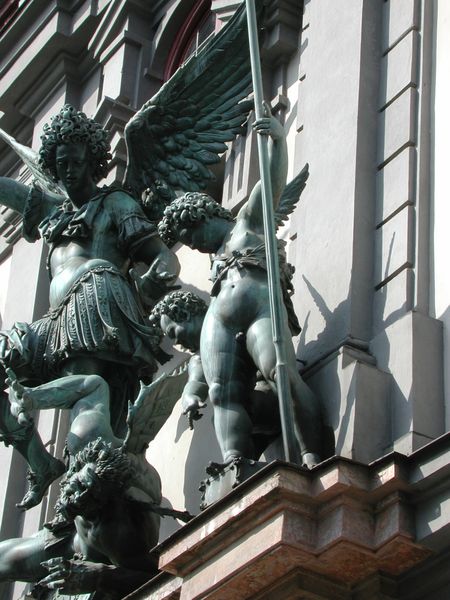
Titel: Hl. Michael als Sieger über Luzifer
Künstler: Hans Reichle
Standort: Augsburg, Zeughaus (EU - D - B)
Schlagwörter: akt, flügel, hand, kampf, nackt, grün, frau, haus, rock, architektur, federn, kleidung, figur, locken, engel, putto, skulptur, statue, beine, fassade, stab, krieg, vorsprung, lanze, bildhauerei, bronze, foto, penis, messing, zinn, antike, kupfer, sieg, rom, sims, teufel, dolch, speer, satan, luzifer, tritt, plstik, putt, gefallener engel